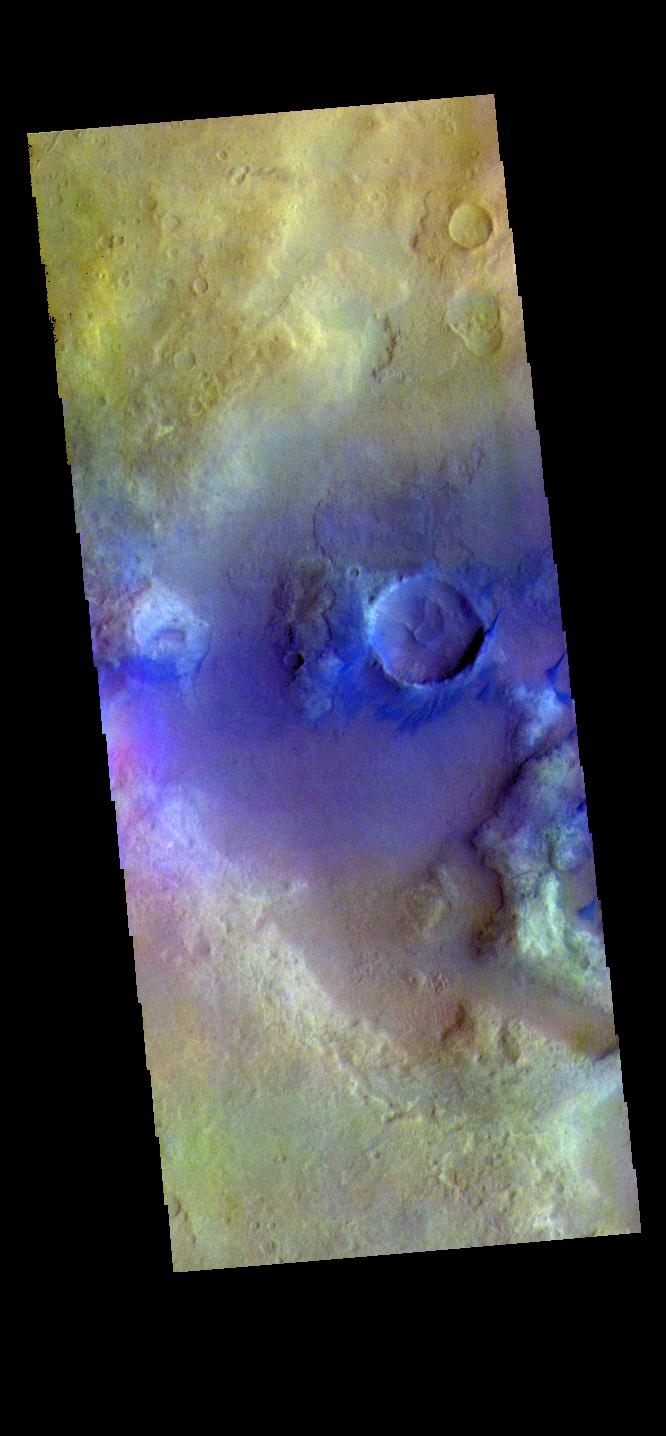
Noachis Terra Crater - False Color 2001 Mars Odyssey, Mars